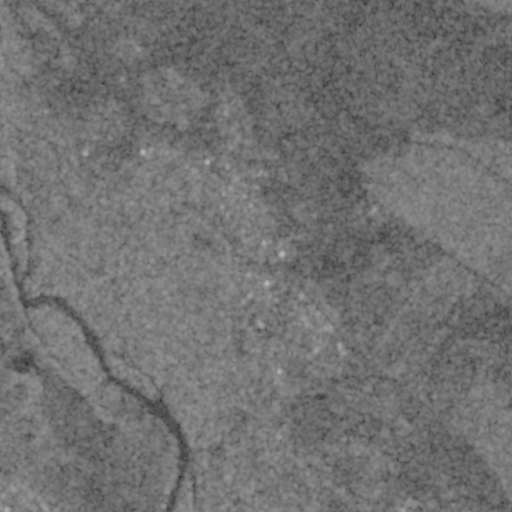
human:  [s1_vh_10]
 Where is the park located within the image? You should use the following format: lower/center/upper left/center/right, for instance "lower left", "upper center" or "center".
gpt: The park is located in the upper right of the image.
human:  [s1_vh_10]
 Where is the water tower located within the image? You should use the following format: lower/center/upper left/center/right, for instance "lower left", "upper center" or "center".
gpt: The water tower is located in the lower right of the image.
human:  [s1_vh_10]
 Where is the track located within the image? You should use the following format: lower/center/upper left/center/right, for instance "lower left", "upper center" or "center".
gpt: There is no track in the image.

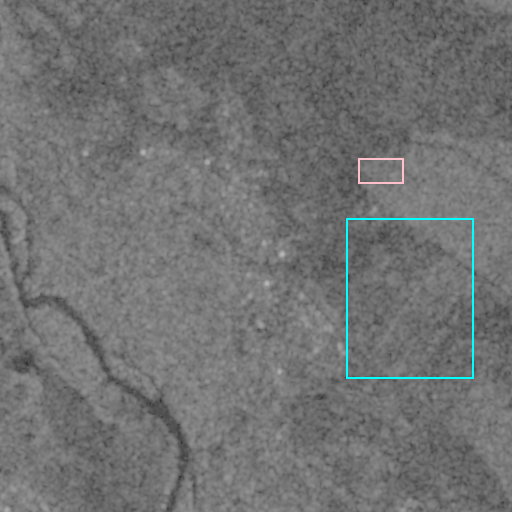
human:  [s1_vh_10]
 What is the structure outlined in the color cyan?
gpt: The structure outlined in cyan is a crop field.
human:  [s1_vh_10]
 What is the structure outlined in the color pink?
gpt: The structure outlined in pink is a park.
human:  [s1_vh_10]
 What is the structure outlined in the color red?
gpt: There is no red outline.